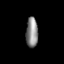
Tissue: lung
Cell type: Epithelial cells
Senescence score: 0.1545
Nuclear area (px): 356
Mean DAPI intensity: 136.121